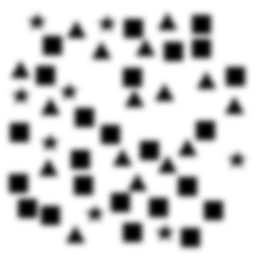
Squares: 24
Triangles: 16
Stars: 8
Total shapes: 48